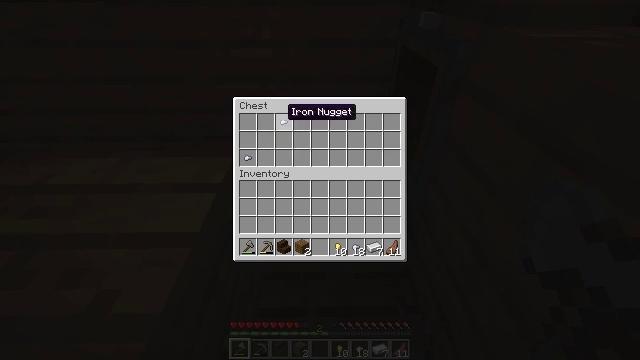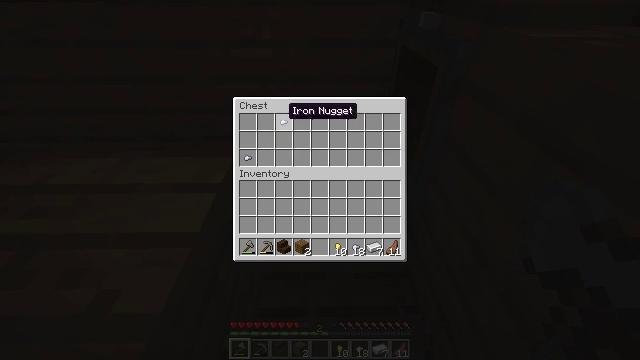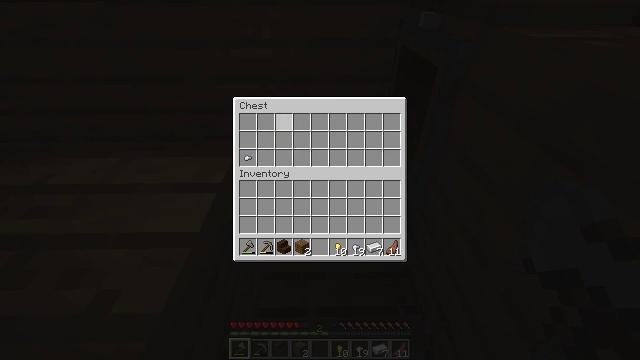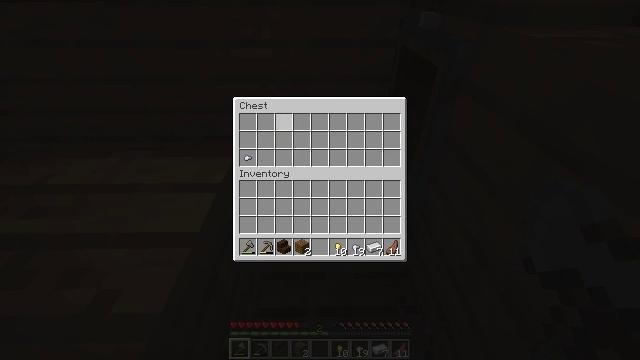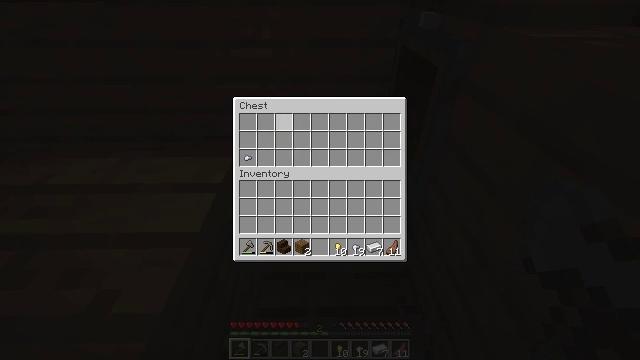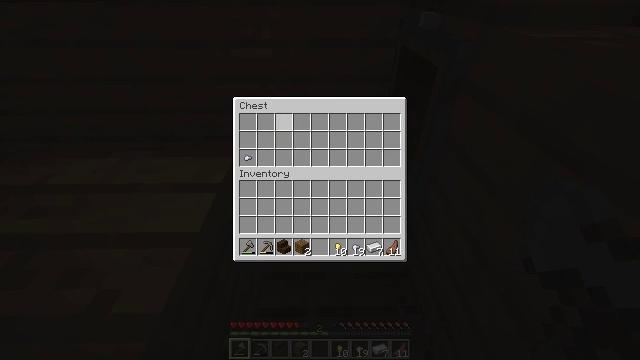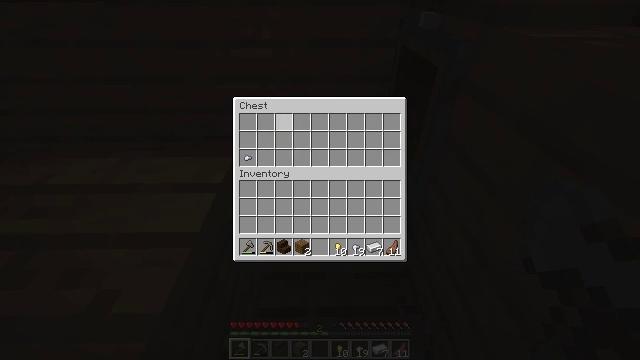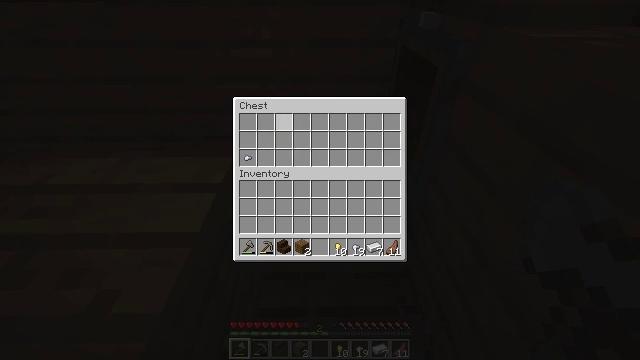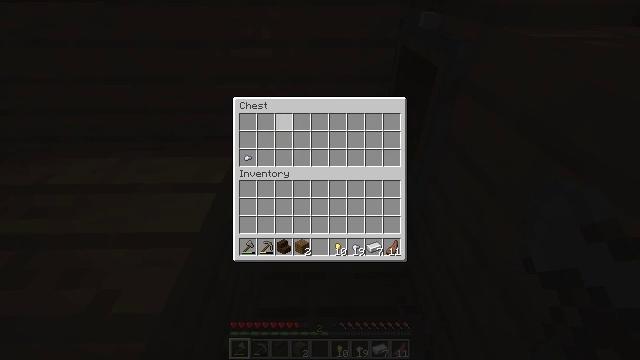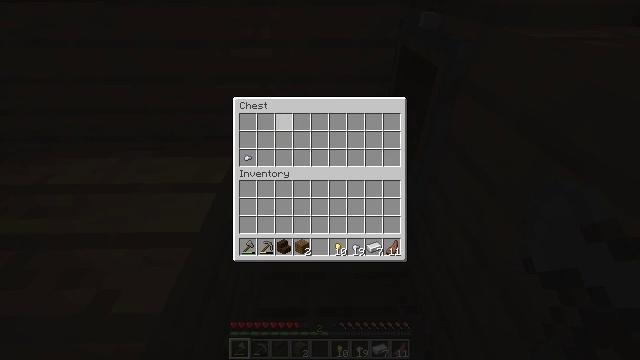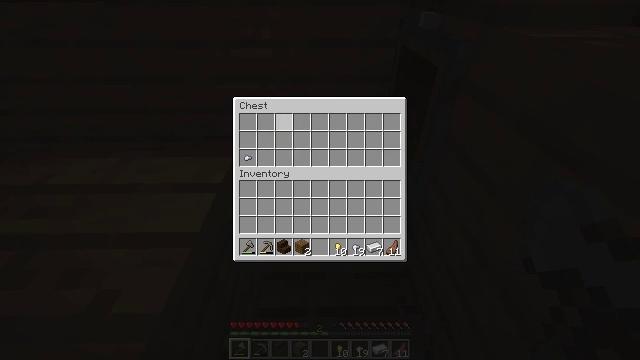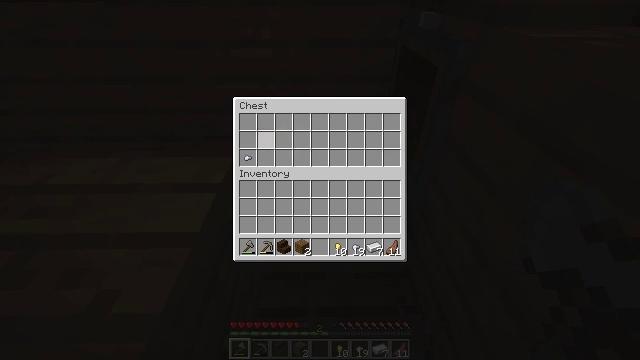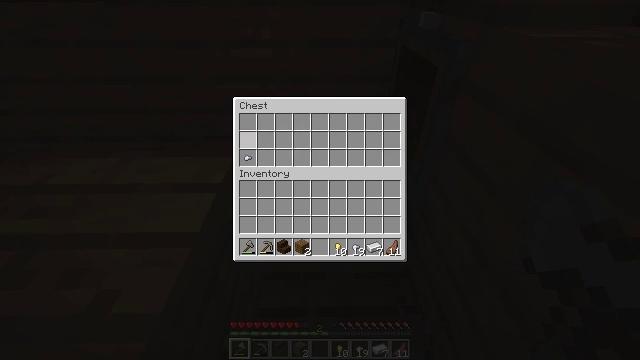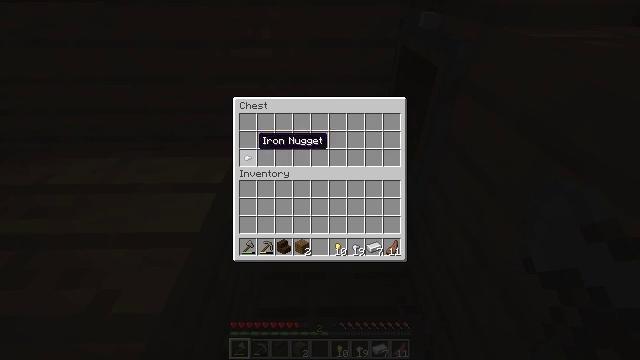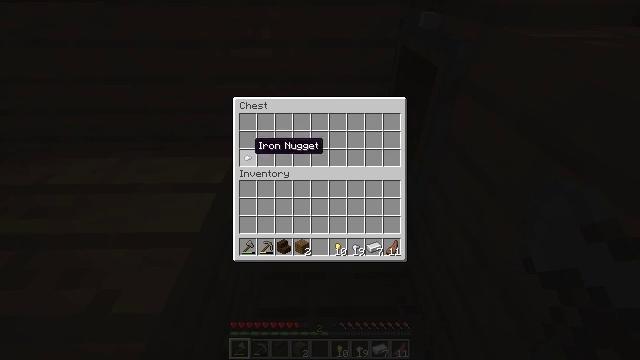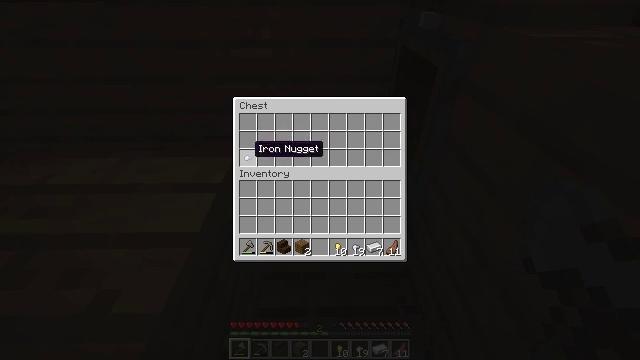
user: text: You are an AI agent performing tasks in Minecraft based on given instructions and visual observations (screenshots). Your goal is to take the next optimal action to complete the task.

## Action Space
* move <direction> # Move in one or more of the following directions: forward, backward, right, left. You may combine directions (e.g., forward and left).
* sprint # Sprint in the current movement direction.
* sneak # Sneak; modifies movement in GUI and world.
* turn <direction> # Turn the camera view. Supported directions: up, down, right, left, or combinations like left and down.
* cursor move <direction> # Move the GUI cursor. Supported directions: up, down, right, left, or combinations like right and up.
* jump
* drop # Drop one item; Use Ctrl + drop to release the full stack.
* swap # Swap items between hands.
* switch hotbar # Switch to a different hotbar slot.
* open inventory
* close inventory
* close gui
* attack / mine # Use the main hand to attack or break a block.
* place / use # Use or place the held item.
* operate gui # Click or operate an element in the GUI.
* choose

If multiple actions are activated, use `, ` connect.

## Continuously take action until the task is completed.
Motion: motion action
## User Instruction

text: Gather the spruce slab by holding left button.
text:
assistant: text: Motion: sneak
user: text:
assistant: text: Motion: sneak, operate gui
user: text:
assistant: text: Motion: sneak, operate gui
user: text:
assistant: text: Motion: sneak, operate gui
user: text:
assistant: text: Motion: sneak
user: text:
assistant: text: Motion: sneak
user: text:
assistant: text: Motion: sneak
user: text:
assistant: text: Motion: sneak
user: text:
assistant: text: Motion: sneak
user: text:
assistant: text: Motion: sneak
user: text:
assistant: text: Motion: sneak
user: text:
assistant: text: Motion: sneak, cursor move left and down
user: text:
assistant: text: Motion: sneak, cursor move left and down
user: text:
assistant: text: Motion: sneak
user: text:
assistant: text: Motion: sneak
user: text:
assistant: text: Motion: sneak
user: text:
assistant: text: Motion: sneak, operate gui
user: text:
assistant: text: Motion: sneak, operate gui
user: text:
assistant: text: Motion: sneak, operate gui
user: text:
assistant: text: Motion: sneak
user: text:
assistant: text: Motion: sneak
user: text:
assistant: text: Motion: sneak
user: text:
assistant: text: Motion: sneak
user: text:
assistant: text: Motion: sneak, cursor move right
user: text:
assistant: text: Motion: cursor move right
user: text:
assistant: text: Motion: cursor move right and up
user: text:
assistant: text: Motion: cursor move right and up
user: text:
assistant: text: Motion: turn right and up, close gui
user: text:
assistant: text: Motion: turn right and up
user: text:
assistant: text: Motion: turn right